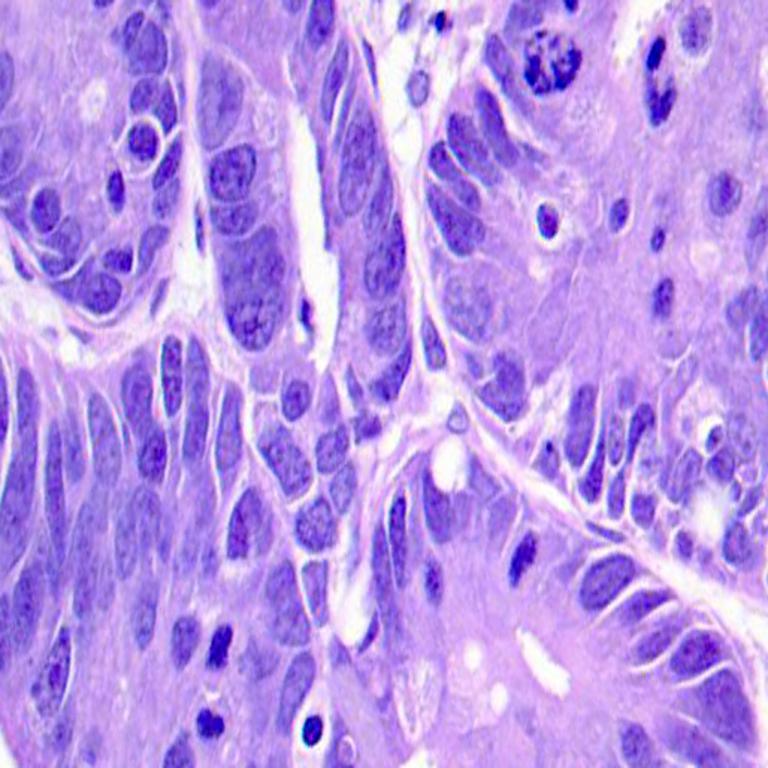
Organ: colon
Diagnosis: adenocarcinomas